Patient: sex F, age 48
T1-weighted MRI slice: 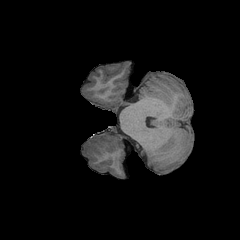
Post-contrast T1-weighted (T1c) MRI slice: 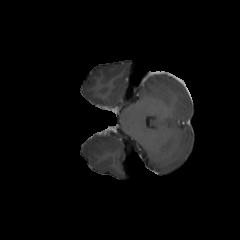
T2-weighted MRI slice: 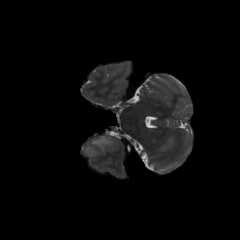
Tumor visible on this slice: yes
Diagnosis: Astrocytoma, IDH-mutant
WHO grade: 2